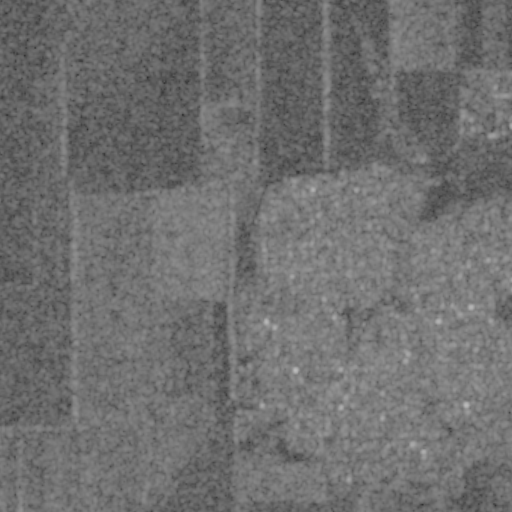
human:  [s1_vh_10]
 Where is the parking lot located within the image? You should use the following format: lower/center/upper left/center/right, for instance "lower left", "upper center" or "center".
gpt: The parking lot is located in the center right of the image.
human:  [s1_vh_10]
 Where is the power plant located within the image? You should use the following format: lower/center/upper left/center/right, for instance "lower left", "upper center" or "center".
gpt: The power plant is located in the lower right of the image.
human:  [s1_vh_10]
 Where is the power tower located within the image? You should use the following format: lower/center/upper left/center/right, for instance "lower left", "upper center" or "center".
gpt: The power tower is located in the upper right of the image.
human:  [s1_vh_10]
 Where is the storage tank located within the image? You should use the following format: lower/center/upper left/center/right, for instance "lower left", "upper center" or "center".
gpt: The storage tank is located in the upper right of the image.
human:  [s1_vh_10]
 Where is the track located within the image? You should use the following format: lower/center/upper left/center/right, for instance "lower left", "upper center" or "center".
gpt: There is no track in the image.

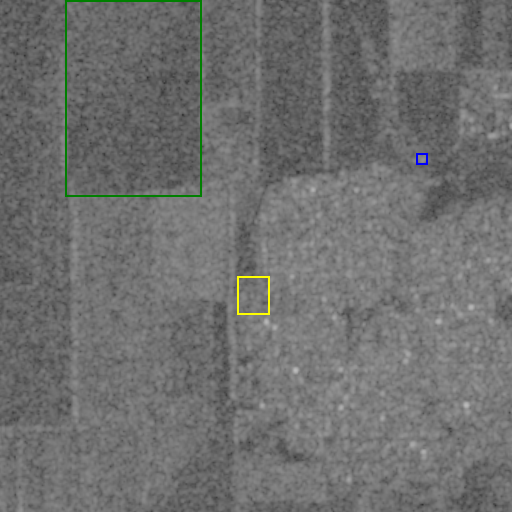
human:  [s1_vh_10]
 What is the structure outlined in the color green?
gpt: The structure outlined in green is a crop field.
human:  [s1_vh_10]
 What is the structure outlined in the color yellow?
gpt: The structure outlined in yellow is a park.
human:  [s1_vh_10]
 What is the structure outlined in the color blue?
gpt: The structure outlined in blue is a power substation.
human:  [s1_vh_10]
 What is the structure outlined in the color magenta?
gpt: There is no magenta outline.